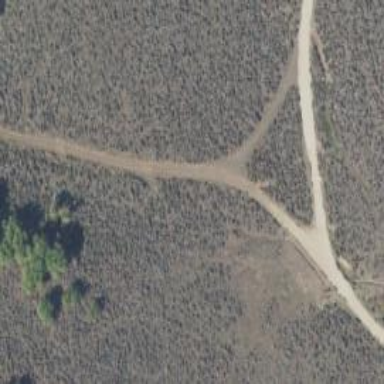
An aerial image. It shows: Path with excellent visibility for trail.